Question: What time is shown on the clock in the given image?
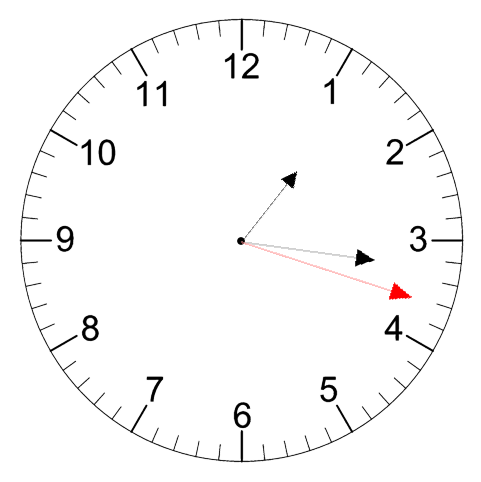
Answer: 01:16:18